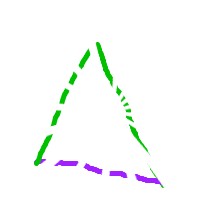
Shape: triangle